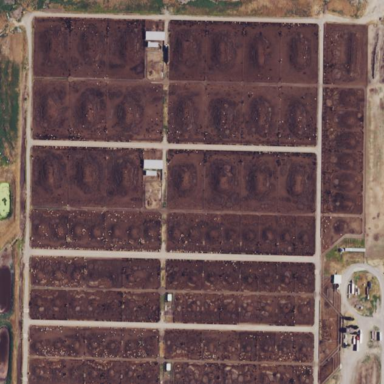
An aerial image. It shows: Feedlot area.